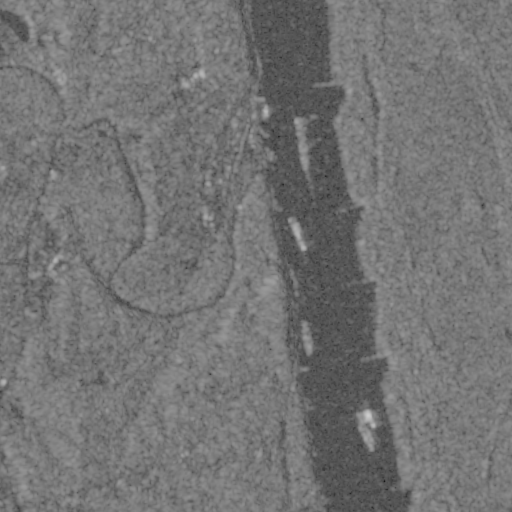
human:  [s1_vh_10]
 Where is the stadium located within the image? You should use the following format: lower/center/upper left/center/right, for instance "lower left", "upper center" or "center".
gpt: The stadium is located in the upper center of the image.
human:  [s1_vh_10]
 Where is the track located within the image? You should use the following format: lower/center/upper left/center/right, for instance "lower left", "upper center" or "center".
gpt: The track is located in the upper center of the image.
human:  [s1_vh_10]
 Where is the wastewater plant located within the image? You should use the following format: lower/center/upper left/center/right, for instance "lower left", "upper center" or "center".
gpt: The wastewater plant is located in the center of the image.
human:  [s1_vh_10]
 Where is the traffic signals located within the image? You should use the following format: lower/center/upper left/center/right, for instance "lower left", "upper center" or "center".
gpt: The traffic signals is located in the center left of the image.
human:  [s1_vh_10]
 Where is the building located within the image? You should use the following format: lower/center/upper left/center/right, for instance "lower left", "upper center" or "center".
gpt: The building is located in the upper center of the image.
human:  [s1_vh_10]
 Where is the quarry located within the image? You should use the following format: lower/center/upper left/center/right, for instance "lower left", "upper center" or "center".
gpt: There is no quarry in the image.

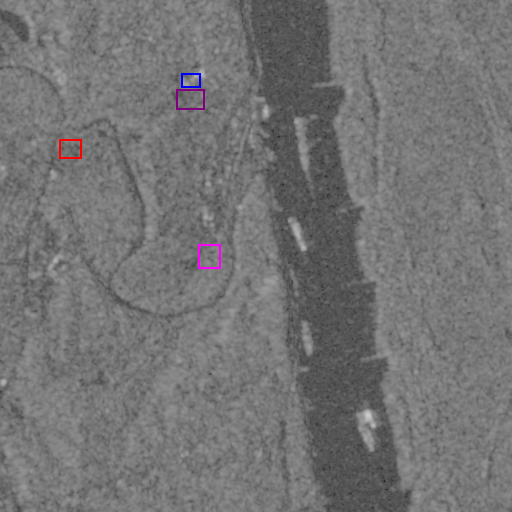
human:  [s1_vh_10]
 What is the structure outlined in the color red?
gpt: The structure outlined in red is a park.
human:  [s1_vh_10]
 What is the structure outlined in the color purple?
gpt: The structure outlined in purple is a stadium.
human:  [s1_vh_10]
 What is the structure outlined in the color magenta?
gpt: The structure outlined in magenta is a wastewater plant.
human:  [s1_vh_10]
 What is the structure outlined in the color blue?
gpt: The structure outlined in blue is a building.
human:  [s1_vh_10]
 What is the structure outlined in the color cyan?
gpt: There is no cyan outline.